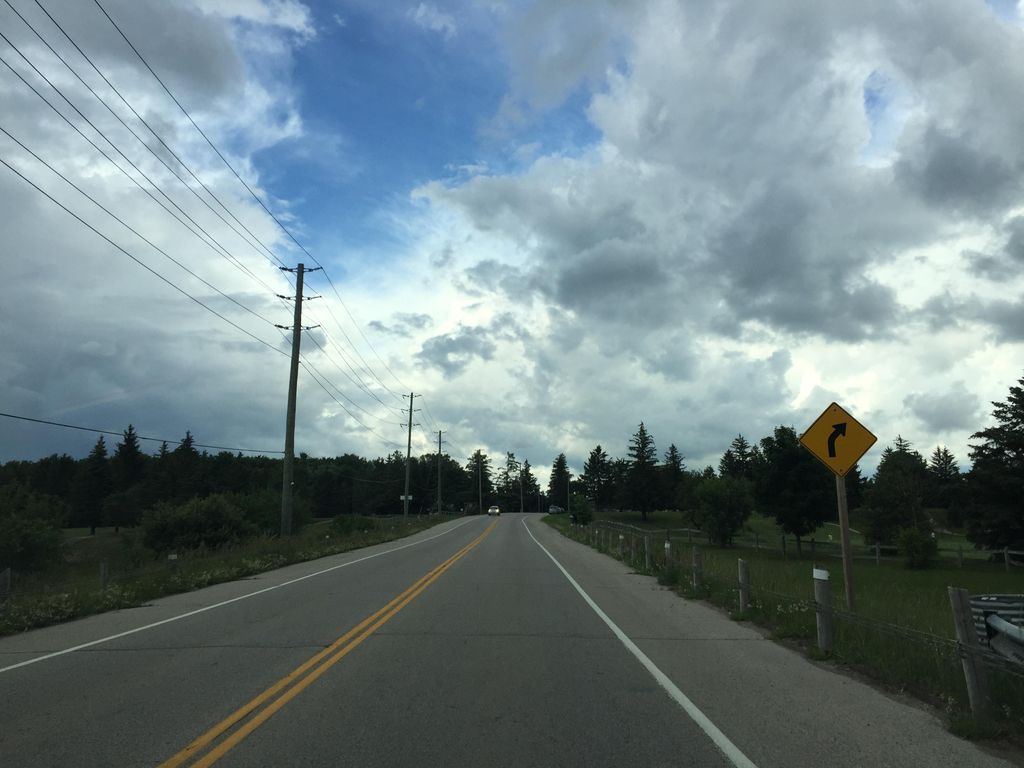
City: kitchener-waterloo